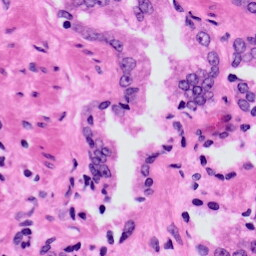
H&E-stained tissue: Prostate